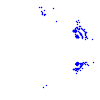
Particle: electron